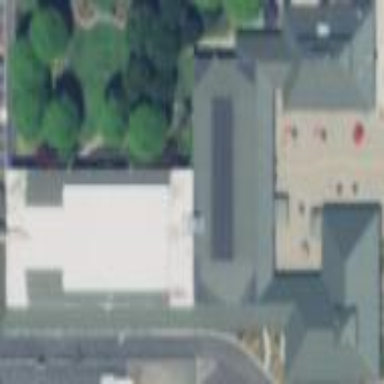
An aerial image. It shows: Beautiful church building.